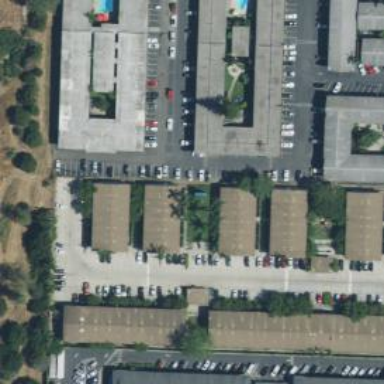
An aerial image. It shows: Parking area.